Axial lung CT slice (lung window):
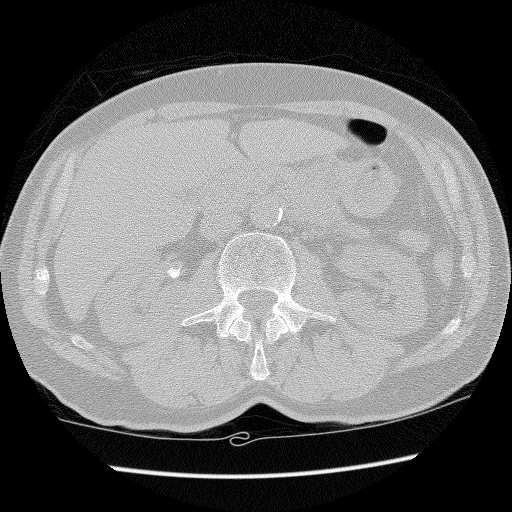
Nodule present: no